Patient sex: F
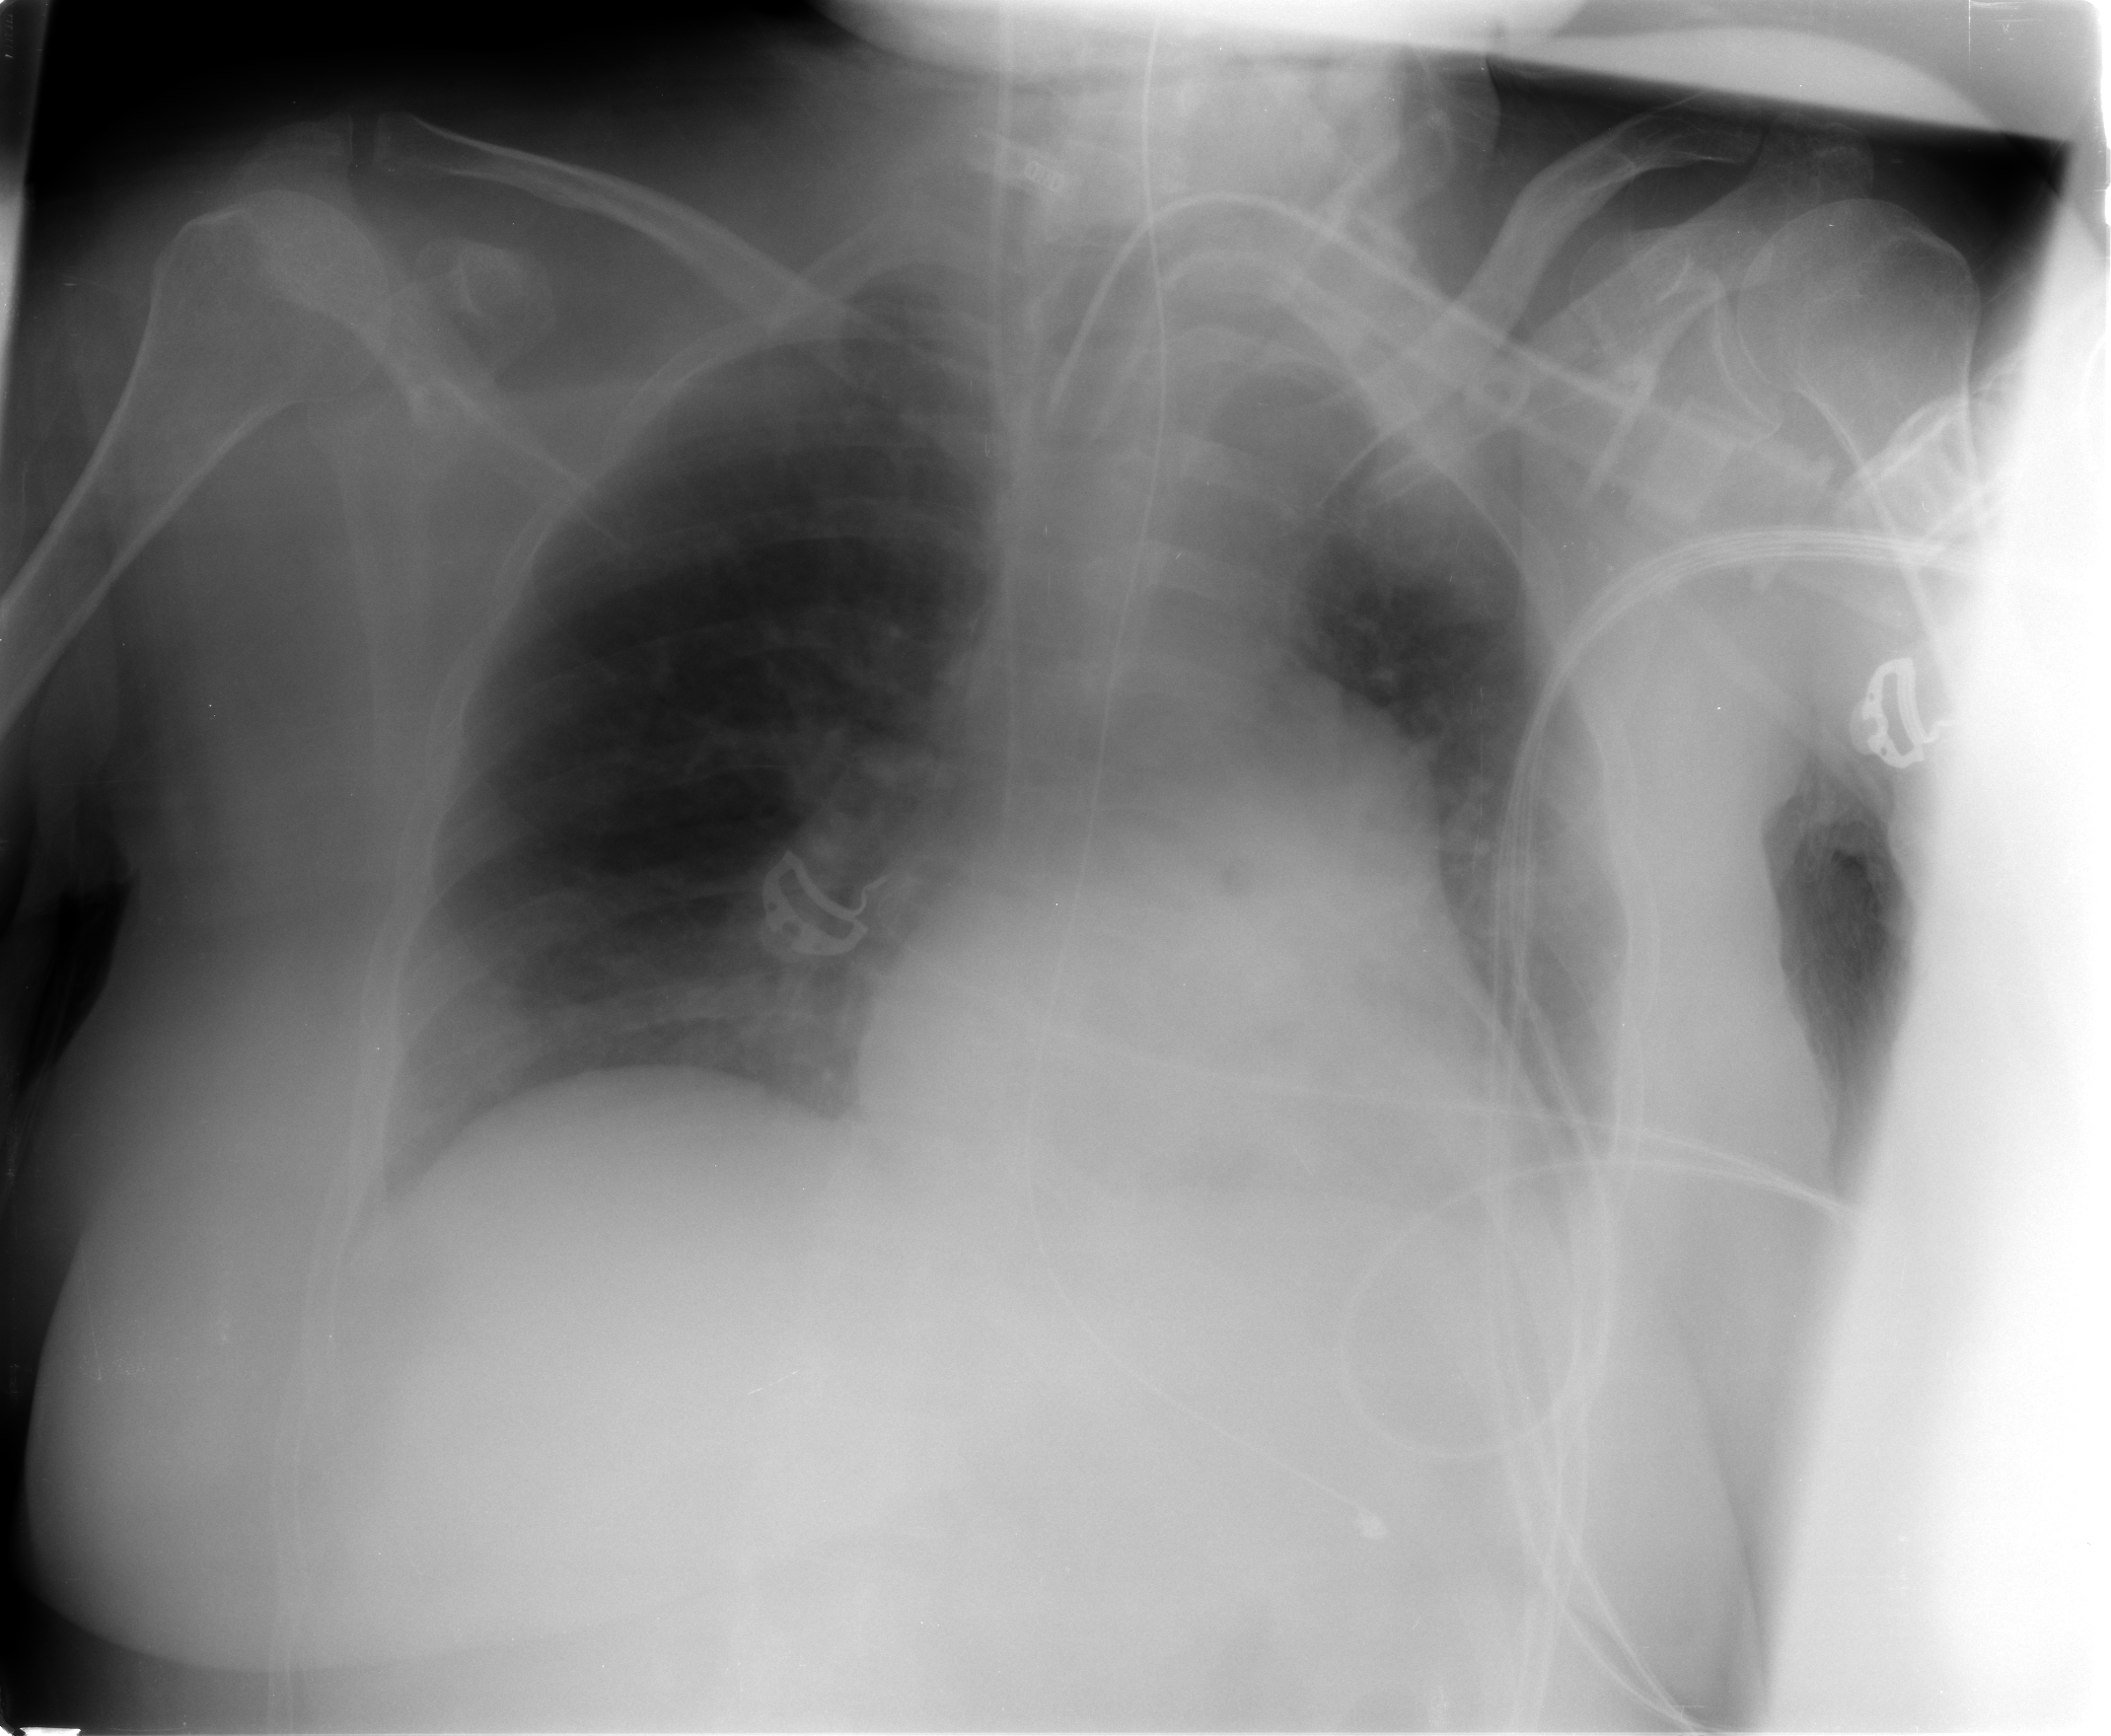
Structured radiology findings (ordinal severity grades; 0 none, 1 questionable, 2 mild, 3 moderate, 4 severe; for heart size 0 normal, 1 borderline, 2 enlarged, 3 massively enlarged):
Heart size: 0
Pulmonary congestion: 1
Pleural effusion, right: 0
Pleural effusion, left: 0
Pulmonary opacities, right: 0
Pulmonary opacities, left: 0
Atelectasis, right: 0
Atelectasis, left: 2